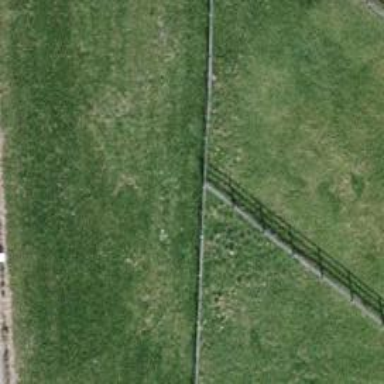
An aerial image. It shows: Fence is in the image.